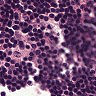
Metastatic tissue present: no